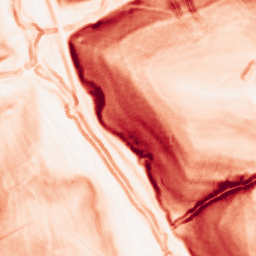
Category: morphological
Decomposition family: morphological_gradient
Decomposition parameters: size: 3
shape: disk
Upsampling method: regularized
Upsampling parameters: scale: 2
lambda_reg: 0.01
Upsampling scale: 2